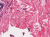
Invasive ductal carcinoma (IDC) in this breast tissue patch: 0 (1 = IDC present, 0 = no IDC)